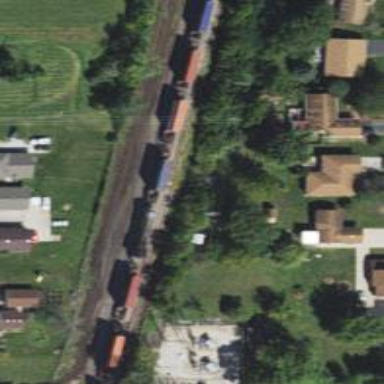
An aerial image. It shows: Railway siding with rails.